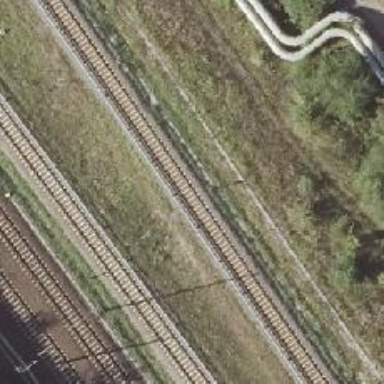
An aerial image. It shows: Solitary milestone along the railway.